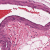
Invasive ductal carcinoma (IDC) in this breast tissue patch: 0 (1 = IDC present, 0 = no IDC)